Field crop: tomato
Growth stage: 2
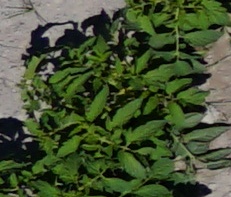
Species: tomato